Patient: sex M, age 52
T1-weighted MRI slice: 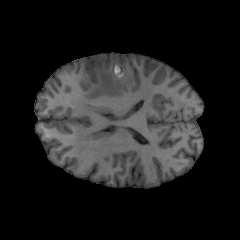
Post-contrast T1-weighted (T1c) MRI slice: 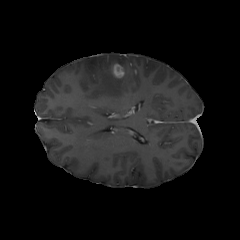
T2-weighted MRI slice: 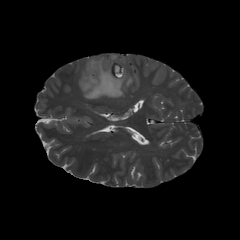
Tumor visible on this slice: yes
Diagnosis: Glioblastoma, IDH-wildtype
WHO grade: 4